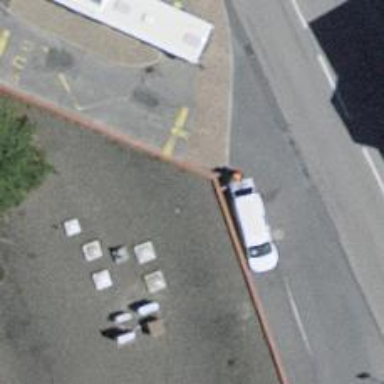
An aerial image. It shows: Public bookcase.